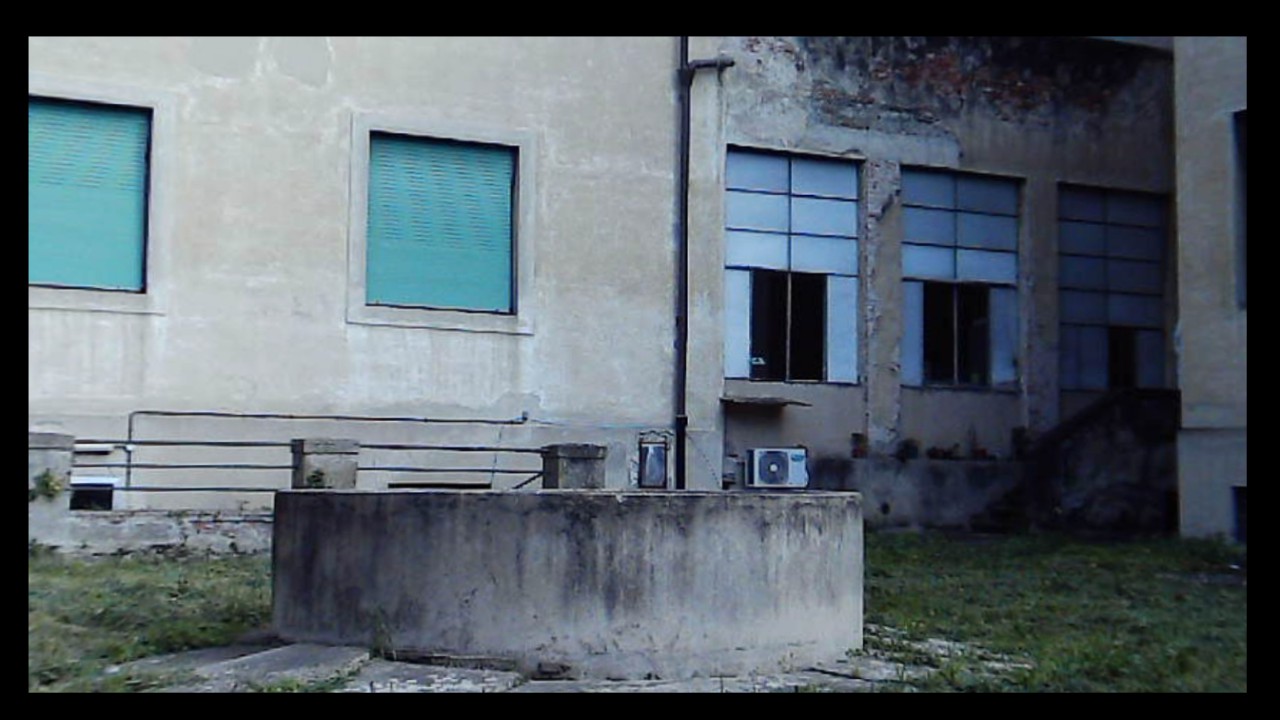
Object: Betafpv air75